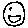
Label: smiley face